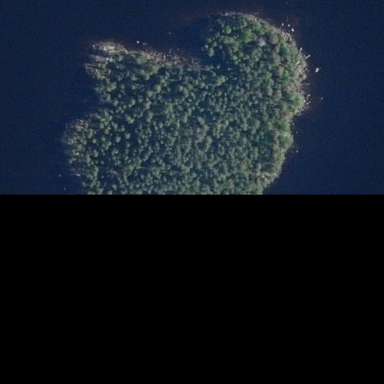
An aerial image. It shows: Islet.